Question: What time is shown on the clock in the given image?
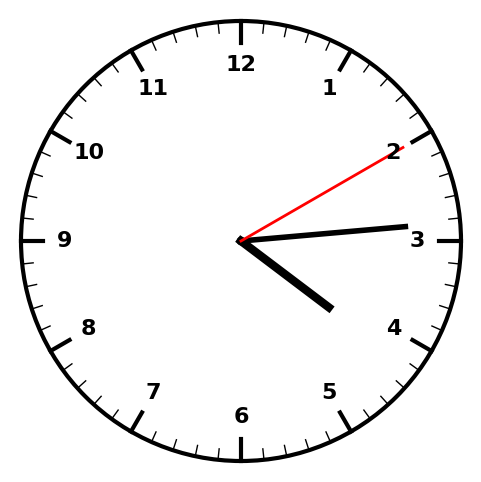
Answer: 04:14:10